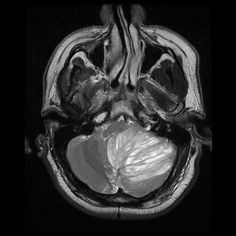
Label: notumor